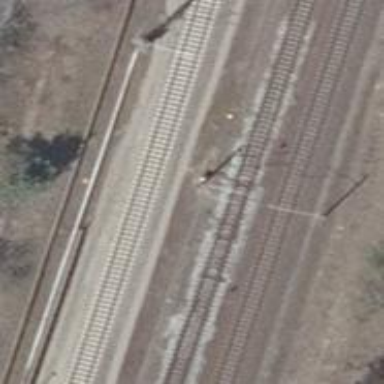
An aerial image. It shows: Railway switch with the turnout on the right side.